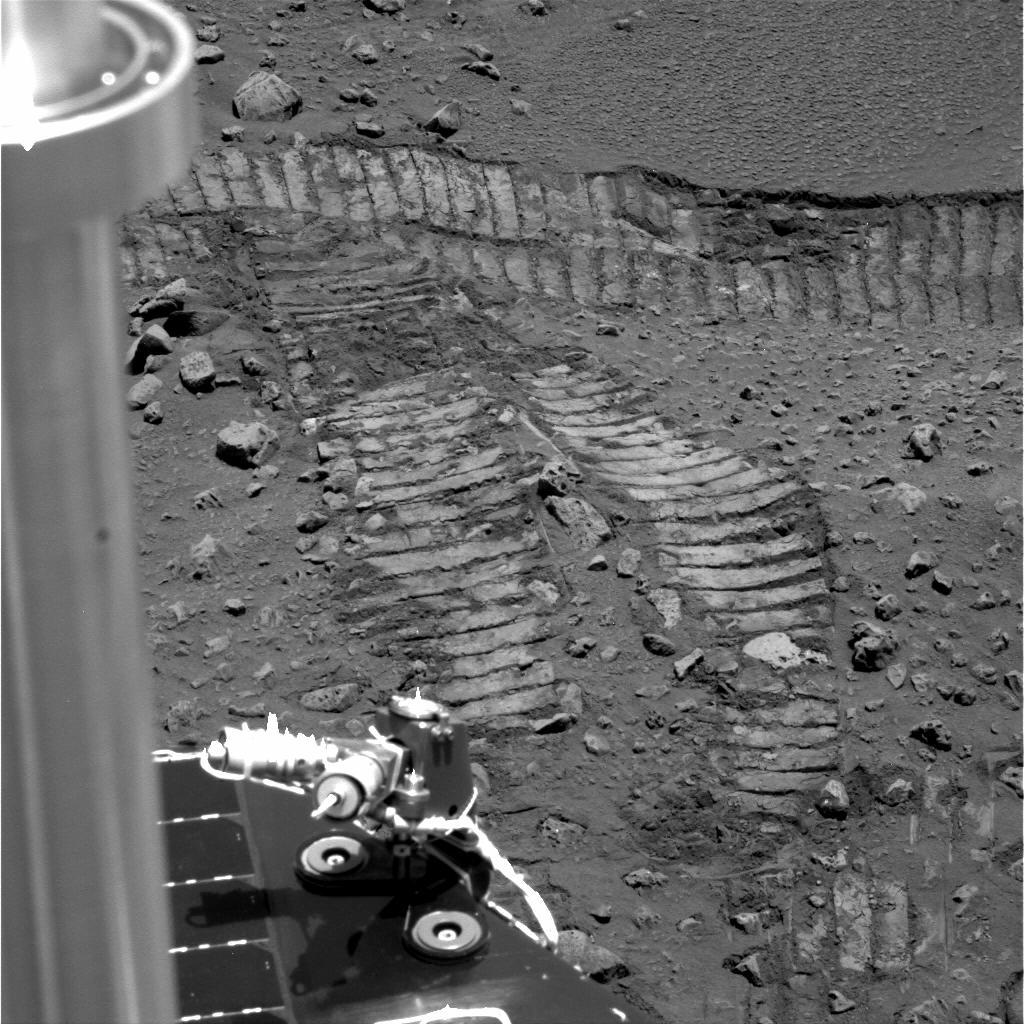
Terrain classes present: Background, Gravel / Sand / Soil, Rock, Shadow, Track